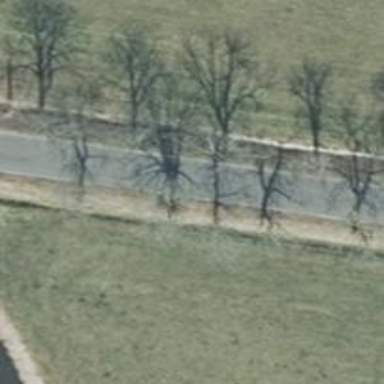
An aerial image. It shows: Beautiful avenue lined with deciduous broadleaved trees.